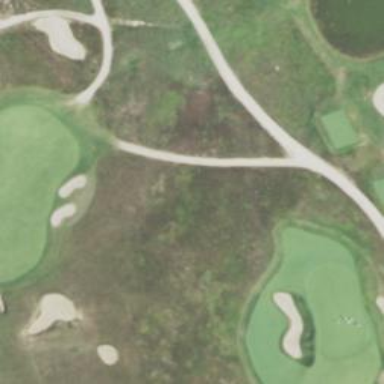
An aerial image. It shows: Path for both road and golf.